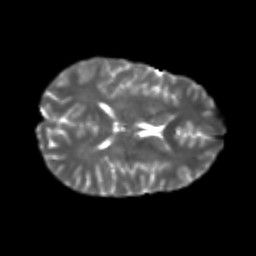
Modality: T2w
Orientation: axial
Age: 25
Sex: female
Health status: healthy
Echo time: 0.074 s